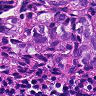
Metastatic tissue present: yes